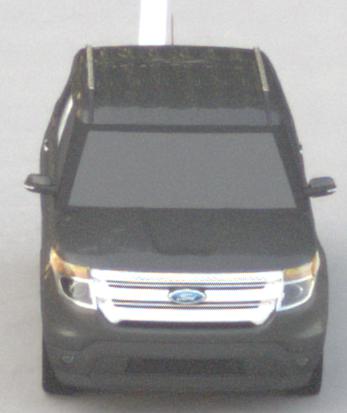
Make: Ford
Model: Explorer
Detailed model: Gen. 5
Model produced from: 2010
Model produced until: 2019
Doors: 5
Color: gray
Road condition: dry road
Daytime: sunrise or sunset
Contrast: low contrast